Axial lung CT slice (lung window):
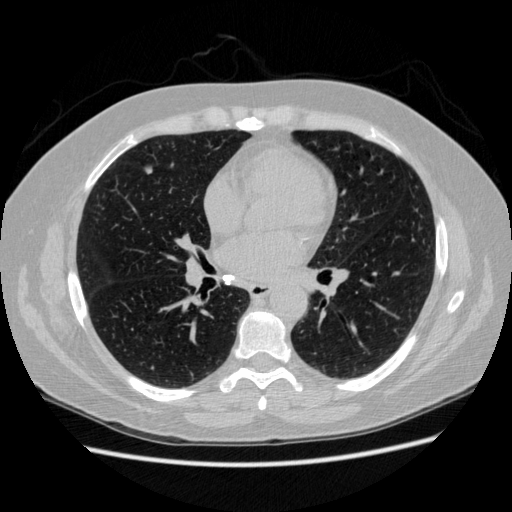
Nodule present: yes
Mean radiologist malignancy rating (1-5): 3